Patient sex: M
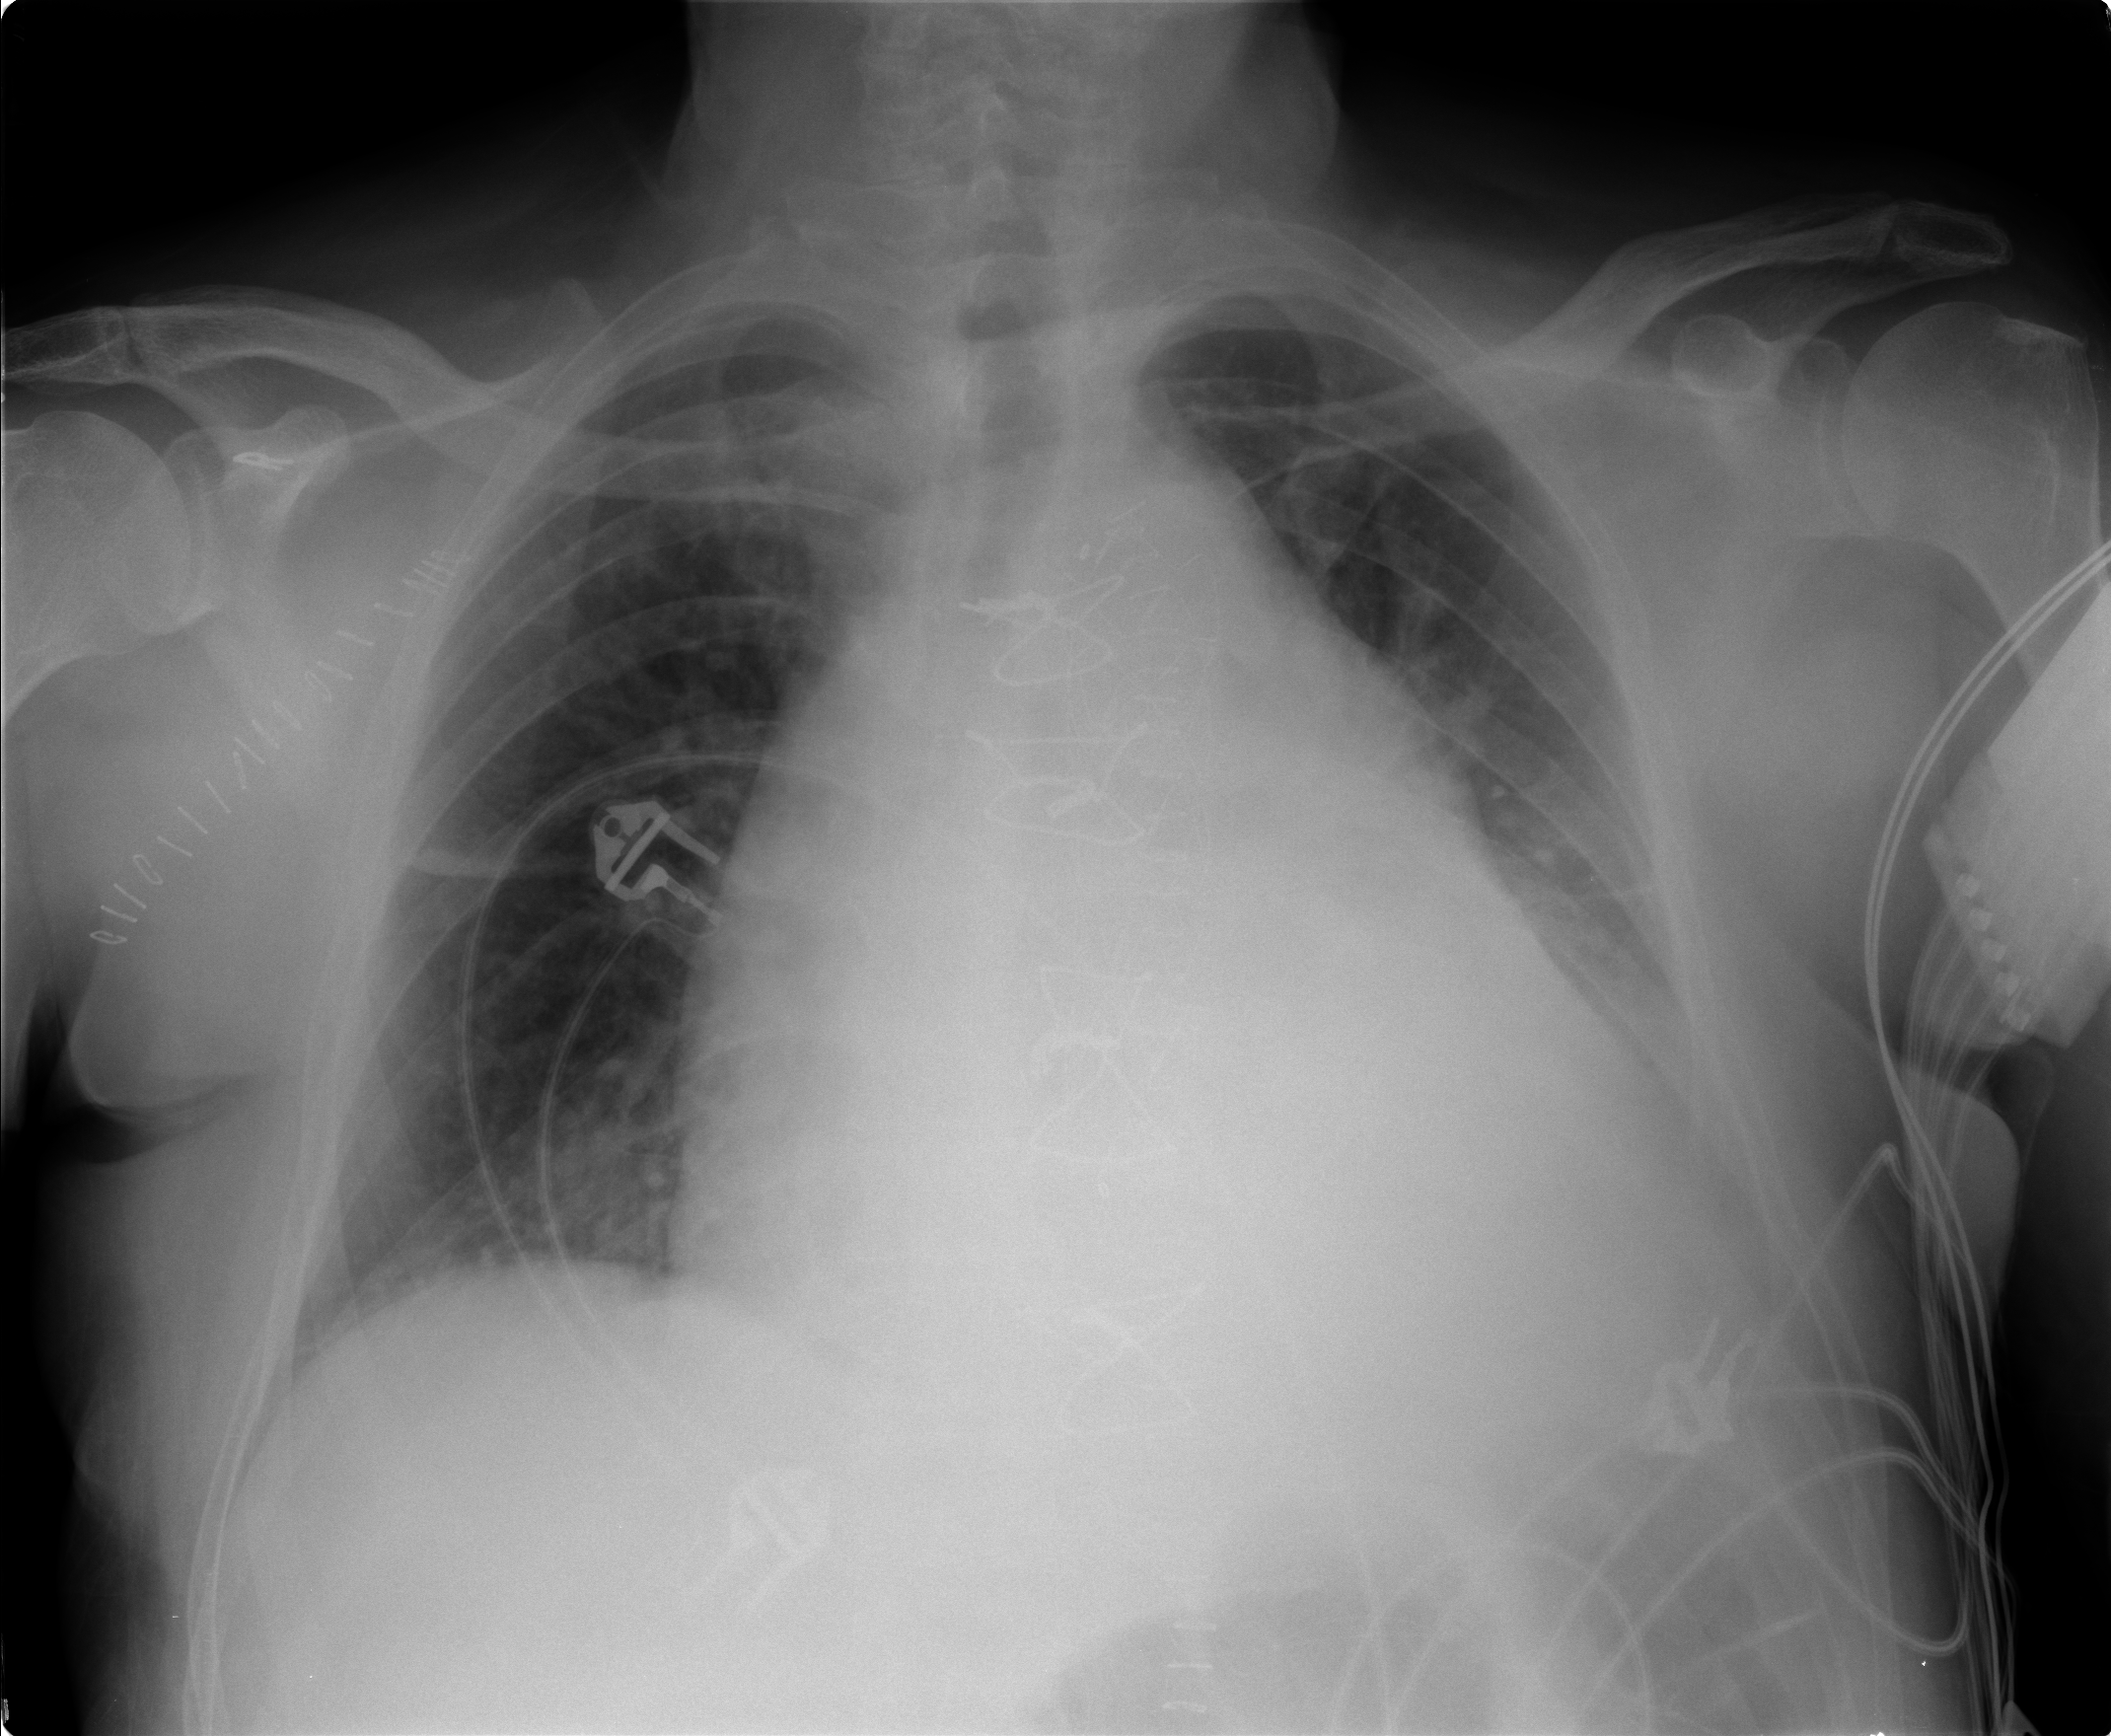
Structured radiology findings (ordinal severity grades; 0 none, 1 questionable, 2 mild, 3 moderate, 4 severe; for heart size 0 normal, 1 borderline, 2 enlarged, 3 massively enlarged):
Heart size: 3
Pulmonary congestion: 2
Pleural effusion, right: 3
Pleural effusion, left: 2
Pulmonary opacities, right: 0
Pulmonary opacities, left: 0
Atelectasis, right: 2
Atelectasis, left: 1